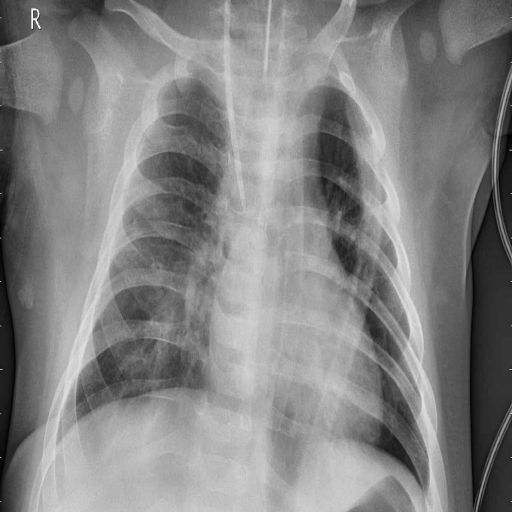
Finding: PNEUMONIA